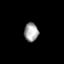
Tissue: lung
Cell type: Myeloid cells
Senescence score: 0.6316
Nuclear area (px): 262
Mean DAPI intensity: 161.431